RGB frame:
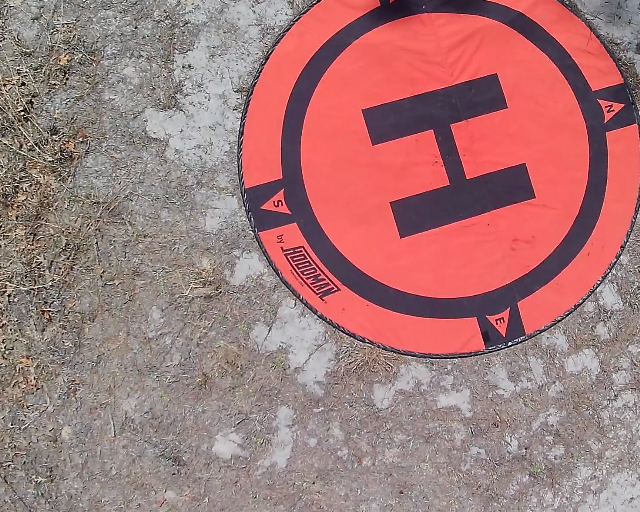
Thermal frame:
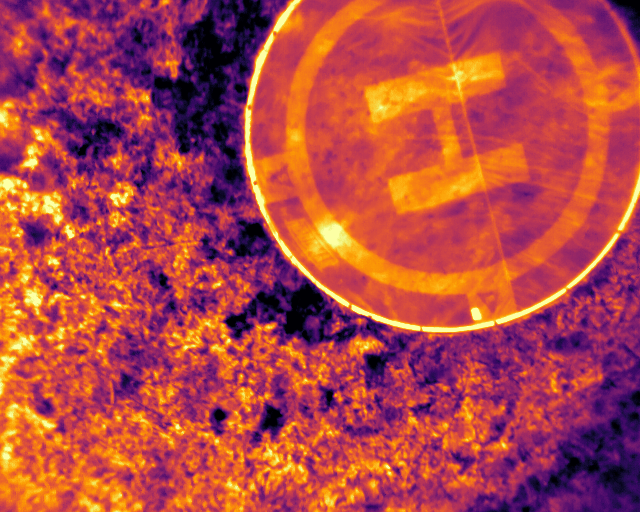
Captured: 2026-02-26 02:33:35
Pixels at or above 80 °C: 0 (fraction of frame: 0)